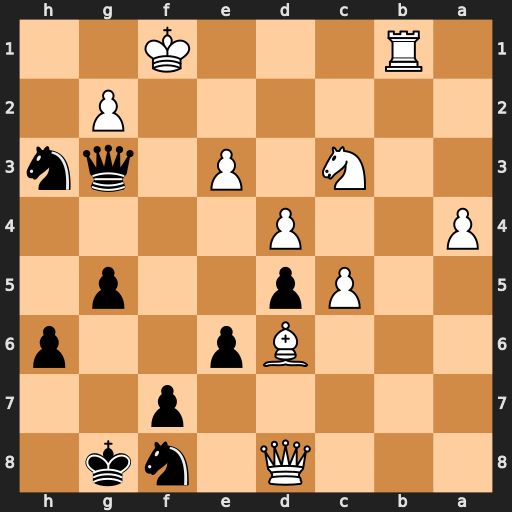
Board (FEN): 3Q1nk1/5p2/3Bp2p/2Pp2p1/P2P4/2N1P1qn/6P1/1R3K2
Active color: b
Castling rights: -
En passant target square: -
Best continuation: Qf2#